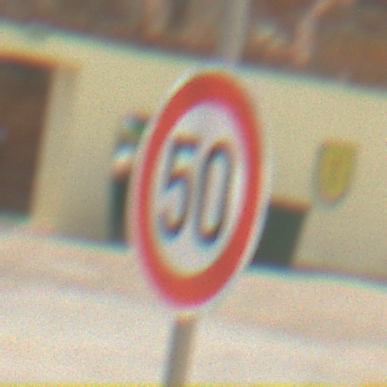
Verkehrszeichen: Geschwindigkeit50
Umgebung: Outdoor, Suburban
Tageszeit: Midday
Wetter: PartlyCloudy
Licht: Natural
Jahreszeit: NotSpecified
Kontrast: HighContrast